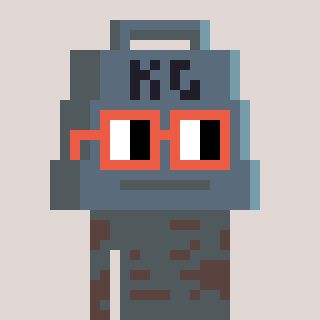
a pixel art character with square orange glasses, a weight-shaped head and a darkbrown-colored body on a warm background